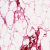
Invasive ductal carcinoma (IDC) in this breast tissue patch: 0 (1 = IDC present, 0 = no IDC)